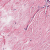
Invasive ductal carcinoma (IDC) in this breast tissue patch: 0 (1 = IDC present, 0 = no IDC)